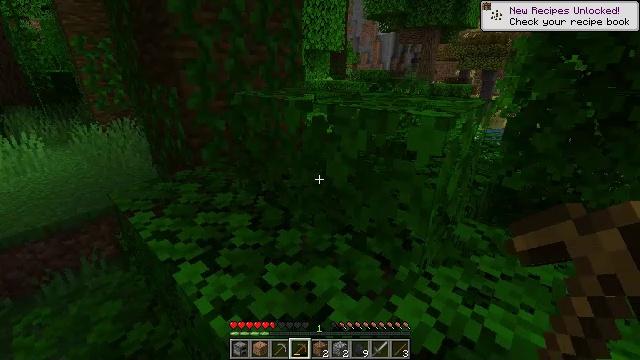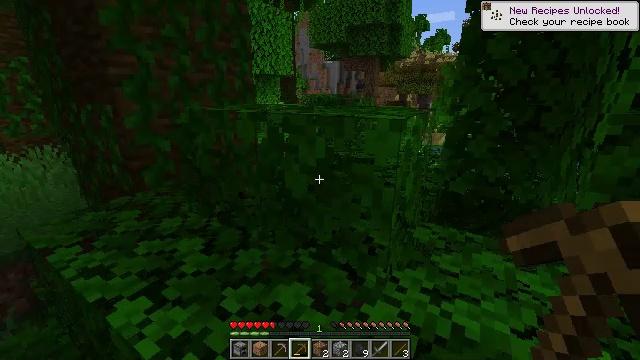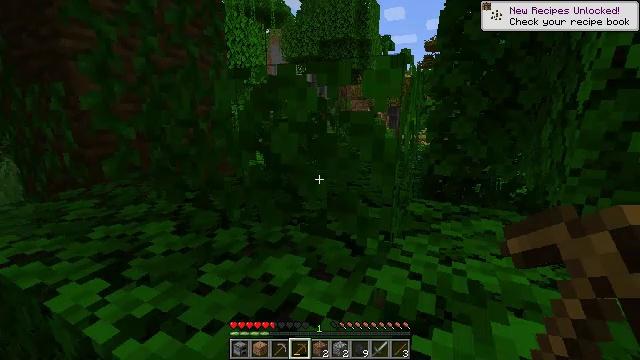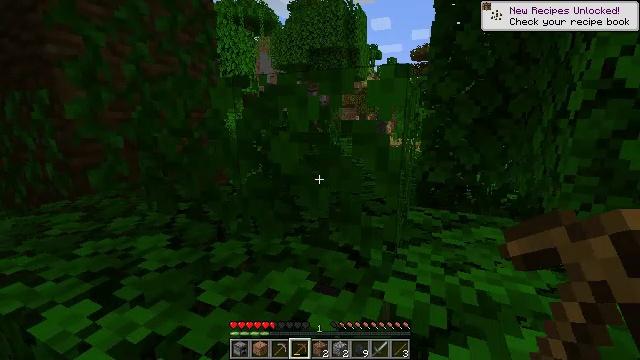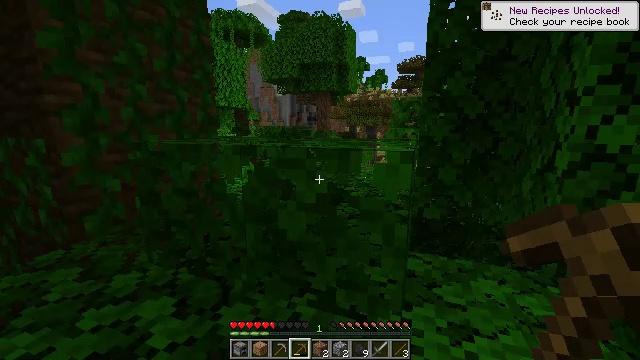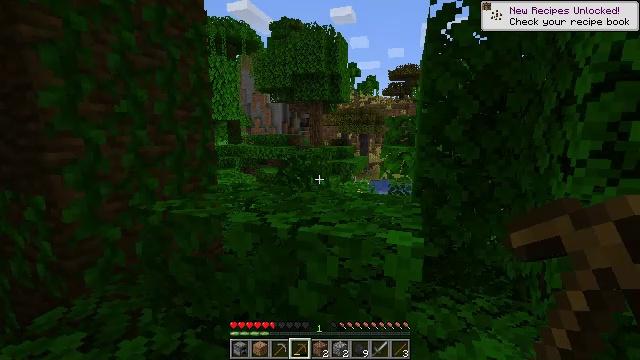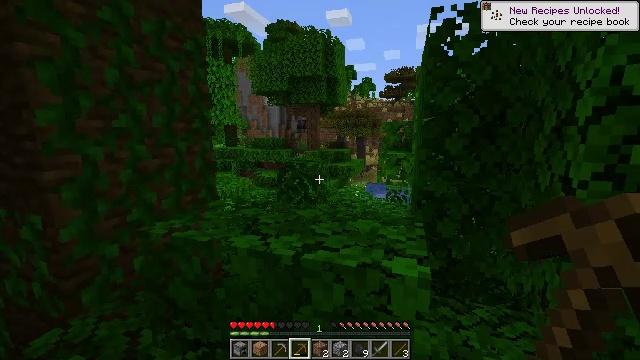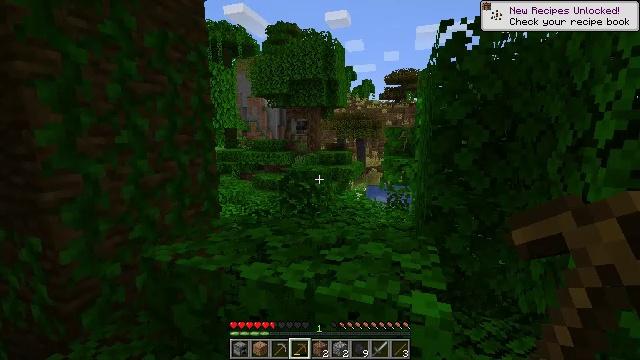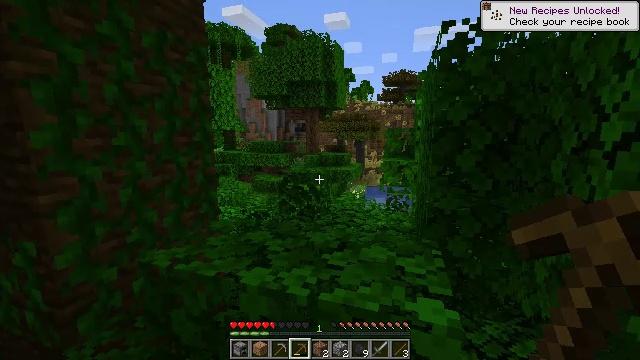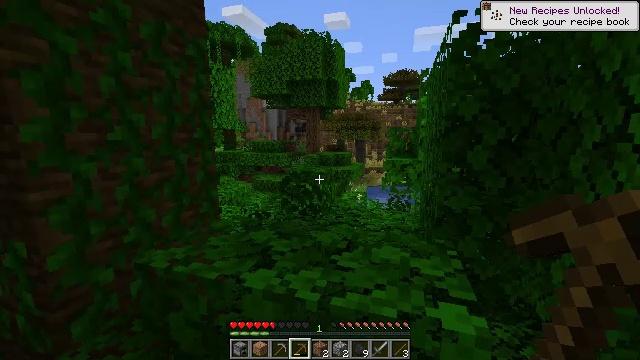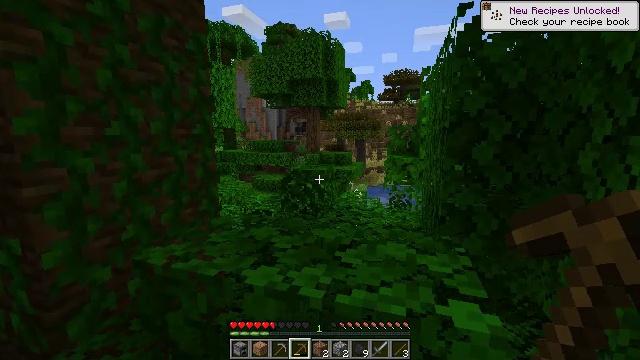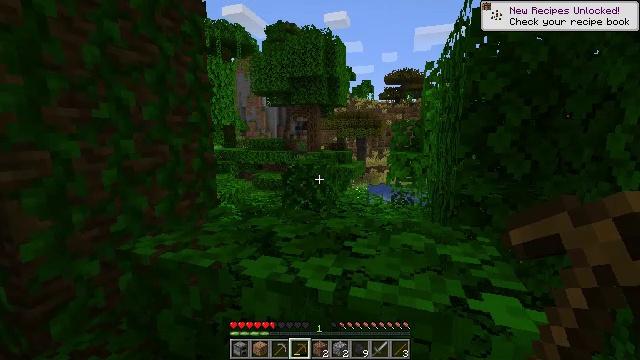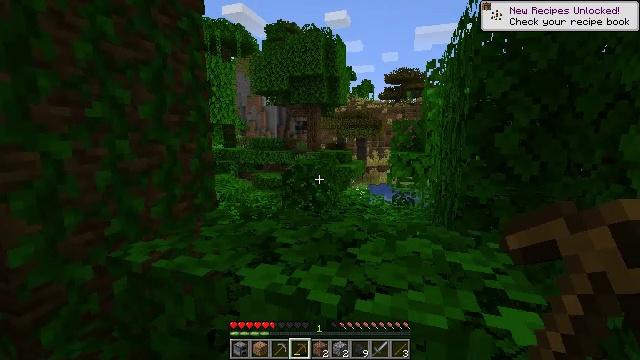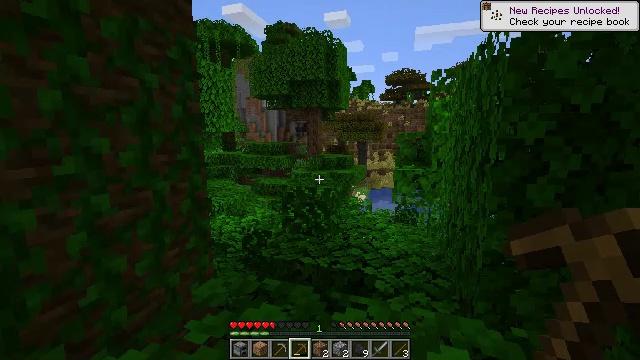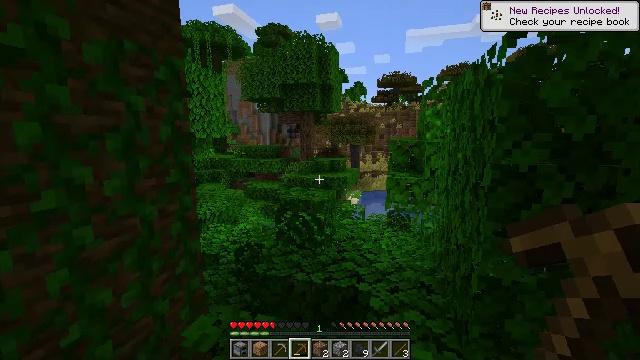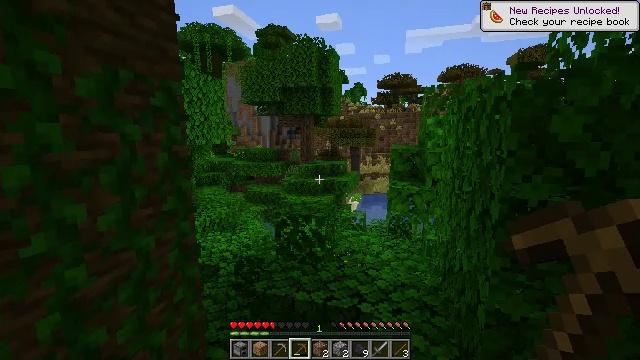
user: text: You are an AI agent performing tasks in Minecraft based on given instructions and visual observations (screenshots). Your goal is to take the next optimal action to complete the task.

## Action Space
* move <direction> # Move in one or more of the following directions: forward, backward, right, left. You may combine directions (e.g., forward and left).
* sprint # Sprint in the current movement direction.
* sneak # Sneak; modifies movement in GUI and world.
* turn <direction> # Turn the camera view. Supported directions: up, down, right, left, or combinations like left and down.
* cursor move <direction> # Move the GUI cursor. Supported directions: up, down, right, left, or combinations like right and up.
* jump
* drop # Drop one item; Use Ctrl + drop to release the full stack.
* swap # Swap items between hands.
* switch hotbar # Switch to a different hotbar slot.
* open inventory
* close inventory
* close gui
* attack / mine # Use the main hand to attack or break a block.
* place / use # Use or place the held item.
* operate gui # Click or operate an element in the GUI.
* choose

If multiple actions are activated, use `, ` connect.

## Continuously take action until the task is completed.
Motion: motion action
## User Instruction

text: Break the melon to get slices.
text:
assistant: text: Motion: move forward, turn right and up, jump
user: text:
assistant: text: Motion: move forward, turn right and up, jump
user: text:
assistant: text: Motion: move forward, turn right and up, jump
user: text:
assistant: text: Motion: move forward, turn right and up, jump
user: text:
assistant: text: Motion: move forward, turn right, jump
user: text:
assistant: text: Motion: move forward, jump
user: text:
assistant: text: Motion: move forward, jump
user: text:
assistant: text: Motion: move forward, jump
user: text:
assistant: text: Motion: move forward, jump
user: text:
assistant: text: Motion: move forward, jump
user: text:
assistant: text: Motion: move forward, jump
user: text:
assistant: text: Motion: move forward, jump
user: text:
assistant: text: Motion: move forward, jump
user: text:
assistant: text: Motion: move forward, turn right, jump
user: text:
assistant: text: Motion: move forward, jump
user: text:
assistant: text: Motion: move forward, jump
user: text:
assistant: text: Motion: move forward, jump
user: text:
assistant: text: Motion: move forward, jump
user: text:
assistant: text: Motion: move forward, turn down, jump
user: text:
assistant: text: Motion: move forward, turn down, jump
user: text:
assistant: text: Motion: move forward, turn right and down
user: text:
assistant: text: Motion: move forward, turn down
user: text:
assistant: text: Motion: move forward, turn down
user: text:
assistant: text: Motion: move forward, turn down
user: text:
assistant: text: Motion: move forward, turn down
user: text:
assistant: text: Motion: move forward, turn down
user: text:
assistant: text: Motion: move forward, turn down
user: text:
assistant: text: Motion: move forward, turn down
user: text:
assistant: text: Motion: move forward, jump
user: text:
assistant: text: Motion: move forward, jump